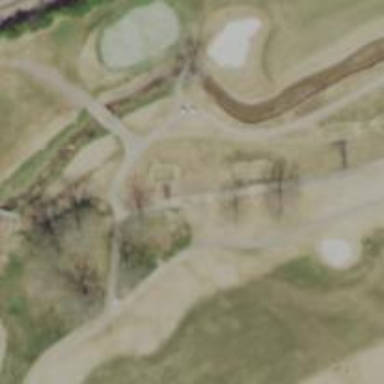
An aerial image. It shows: Golf path.